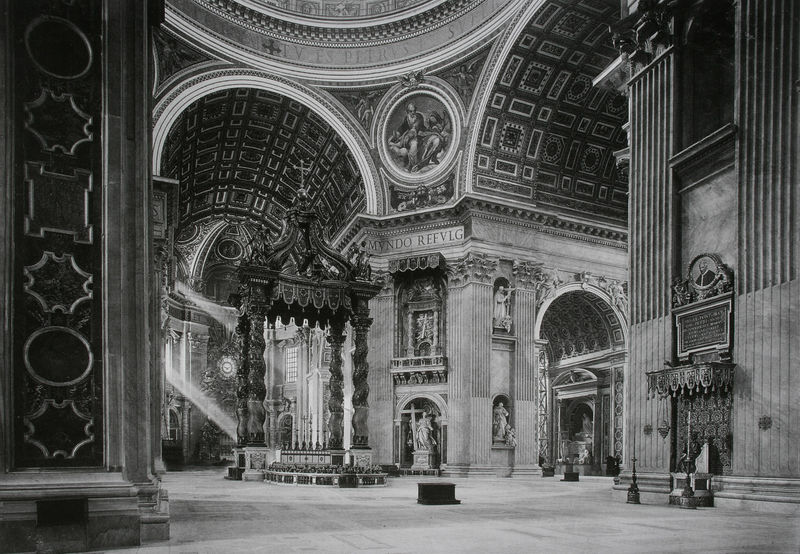
Titel: Vierung mit Baldachin
Künstler: Gianlorenzo Bernini
Standort: Rom
Institution: St. Peter
Schlagwörter: dunkel, gemälde, himmel, weiß, menschen, fenster, grau, hell, licht, marmor, paris, pfeiler, raum, schwarz, säule, säulen, tür, dach, malerei, ornament, architektur, barock, bibel, rahmen, sockel, stein, bild, innenraum, kirche, sonne, boden, figur, interieur, decke, innen, rund, skulptur, statue, schiff, schrift, bogen, italien, perspektive, fußboden, mauer, tag, pilaster, rundbogen, kuppel, papst, thron, tafel, wall, ornamente, wandgemälde, wandmalerei, picture, kerzen, stuck, stufe, lichteinfall, hoch, halle, foto, fotografie, photographie, bögen, nische, gewölbe, durchblick, medaillon, kreuz, religion, dom, strahlen, groß, becken, schwarzweiss, text, beschriftung, bahnhof, statuette, zwickel, altar, kathedrale, rom, photo, halbrund, geometrisch, gesims, skulpturen, plastiken, statuen, kanzel, grab, rundbögen, fresken, gottesdienst, vatikan, kanneluren, baldachin, heiliger, troddeln, kasetten, kassetten, heilige, fresko, light, gips, heilig, christen, kannelüren, streben, verzierungen, cross, freskos, vertäfelung, photografie, lisenen, nischen, michelangelo, petersdom, tonnengewölbe, froschperspektive, romanisch, latein, sockelzone, vierung, st peter, taufbecken, riesig, rahnd, st. peter, malereien, katholizismus, peter, katholisch, bernini, ststue, kasettendecken, peterskirche, langzeitbelichtung, marmo, bramente, christenheit, kupferstich interieure, paulskirche, s. apollinare, sankt paul, seteinaltar, bladachin, innneraum, perter, tordiert, kaasetten, cearing